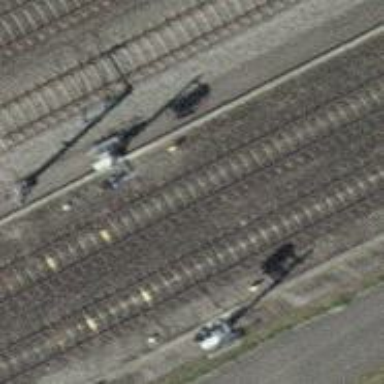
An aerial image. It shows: Railway signal.